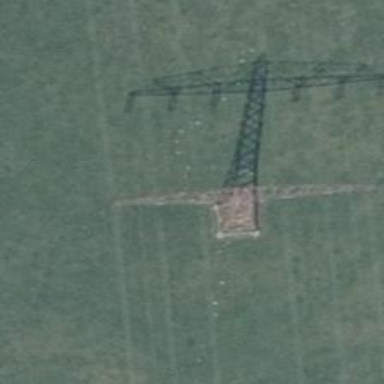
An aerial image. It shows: Power tower.